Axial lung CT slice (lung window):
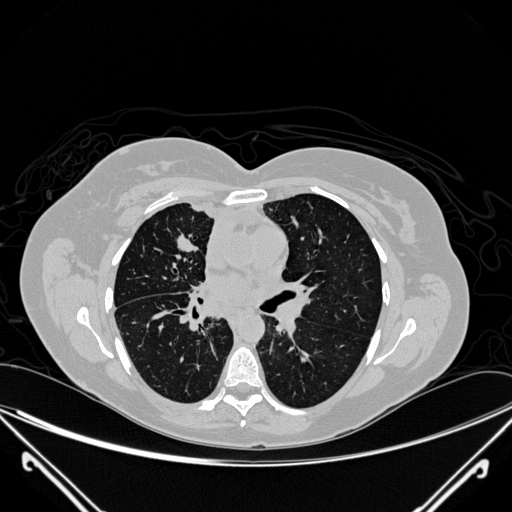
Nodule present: yes
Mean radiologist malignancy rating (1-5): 3.25